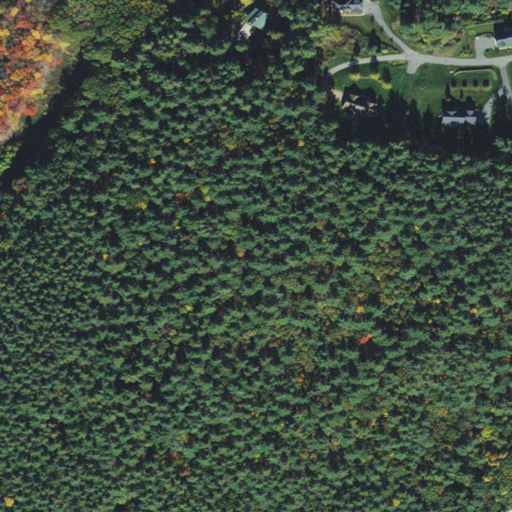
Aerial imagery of mountain in Massachusetts named Westford Hill containing evergreen forest, grassland, low intensity development, woody wetlands, mixed forest, and open development